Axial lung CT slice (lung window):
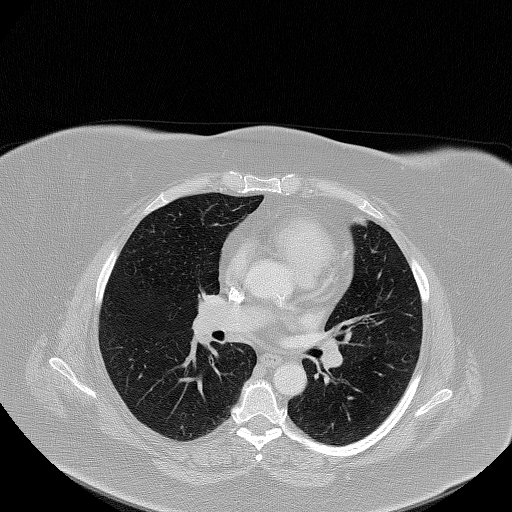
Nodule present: no